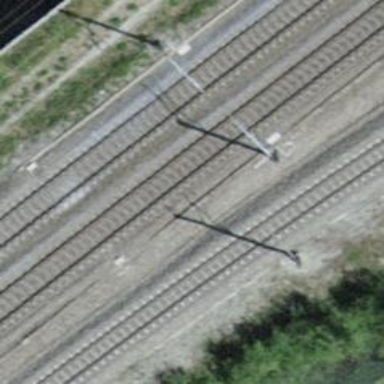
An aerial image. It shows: Single-track electrified railway with contact line.